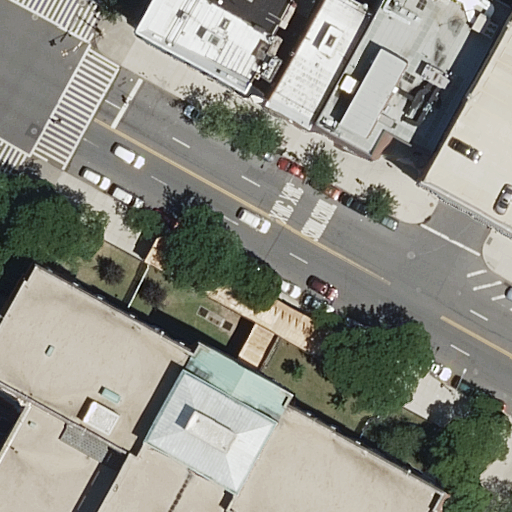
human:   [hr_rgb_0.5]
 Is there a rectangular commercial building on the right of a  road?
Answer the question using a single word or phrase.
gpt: no

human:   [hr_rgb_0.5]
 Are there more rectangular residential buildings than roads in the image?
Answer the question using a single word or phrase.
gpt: no

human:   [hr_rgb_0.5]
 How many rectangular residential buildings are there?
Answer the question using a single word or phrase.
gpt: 3

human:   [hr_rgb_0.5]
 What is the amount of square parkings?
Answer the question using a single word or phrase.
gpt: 0

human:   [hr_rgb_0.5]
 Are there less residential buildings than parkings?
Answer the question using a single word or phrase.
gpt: no

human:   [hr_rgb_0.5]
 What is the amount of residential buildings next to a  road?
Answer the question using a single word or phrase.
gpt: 4

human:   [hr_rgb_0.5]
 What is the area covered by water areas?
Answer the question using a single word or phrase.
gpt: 0m2

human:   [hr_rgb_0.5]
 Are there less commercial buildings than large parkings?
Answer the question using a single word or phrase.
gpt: yes

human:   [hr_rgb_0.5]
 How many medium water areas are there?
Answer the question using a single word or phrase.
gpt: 0

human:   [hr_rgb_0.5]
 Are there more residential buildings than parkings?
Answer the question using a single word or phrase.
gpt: yes

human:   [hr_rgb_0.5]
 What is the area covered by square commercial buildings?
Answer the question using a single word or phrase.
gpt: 0m2

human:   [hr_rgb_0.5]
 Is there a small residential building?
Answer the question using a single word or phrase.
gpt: yes

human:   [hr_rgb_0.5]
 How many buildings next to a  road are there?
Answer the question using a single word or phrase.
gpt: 6

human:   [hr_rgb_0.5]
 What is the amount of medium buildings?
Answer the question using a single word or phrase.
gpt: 3

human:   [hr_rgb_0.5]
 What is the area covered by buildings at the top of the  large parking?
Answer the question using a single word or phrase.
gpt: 556m2

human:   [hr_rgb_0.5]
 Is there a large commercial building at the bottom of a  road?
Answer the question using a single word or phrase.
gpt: no

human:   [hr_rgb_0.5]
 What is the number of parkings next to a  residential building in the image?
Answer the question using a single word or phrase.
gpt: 1

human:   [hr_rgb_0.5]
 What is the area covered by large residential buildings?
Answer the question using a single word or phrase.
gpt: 0m2

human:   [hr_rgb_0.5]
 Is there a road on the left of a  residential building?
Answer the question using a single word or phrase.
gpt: yes

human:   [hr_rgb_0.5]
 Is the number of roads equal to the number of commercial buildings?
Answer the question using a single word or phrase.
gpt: no

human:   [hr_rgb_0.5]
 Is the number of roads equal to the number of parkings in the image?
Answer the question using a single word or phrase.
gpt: no

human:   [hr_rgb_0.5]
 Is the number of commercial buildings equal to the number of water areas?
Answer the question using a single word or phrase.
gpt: yes

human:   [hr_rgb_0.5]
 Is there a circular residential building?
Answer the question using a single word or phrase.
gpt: no

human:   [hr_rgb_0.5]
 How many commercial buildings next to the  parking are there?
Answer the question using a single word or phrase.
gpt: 0

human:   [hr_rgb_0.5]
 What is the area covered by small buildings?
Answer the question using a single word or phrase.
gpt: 44m2

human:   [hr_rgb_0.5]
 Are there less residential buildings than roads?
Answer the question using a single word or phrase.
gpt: yes

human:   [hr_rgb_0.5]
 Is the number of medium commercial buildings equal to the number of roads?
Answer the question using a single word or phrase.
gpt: no

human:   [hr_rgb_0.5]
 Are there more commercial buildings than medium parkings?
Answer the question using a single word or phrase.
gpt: no

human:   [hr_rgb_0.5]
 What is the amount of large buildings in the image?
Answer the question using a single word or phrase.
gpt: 1

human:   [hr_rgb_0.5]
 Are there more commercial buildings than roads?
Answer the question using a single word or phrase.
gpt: no

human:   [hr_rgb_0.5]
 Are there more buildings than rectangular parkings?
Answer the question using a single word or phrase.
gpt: yes

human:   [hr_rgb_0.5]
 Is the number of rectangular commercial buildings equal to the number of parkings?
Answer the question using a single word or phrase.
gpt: no

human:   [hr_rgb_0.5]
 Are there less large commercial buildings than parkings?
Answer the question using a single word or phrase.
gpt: yes

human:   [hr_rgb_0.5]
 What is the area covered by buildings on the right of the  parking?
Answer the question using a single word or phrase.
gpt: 0m2

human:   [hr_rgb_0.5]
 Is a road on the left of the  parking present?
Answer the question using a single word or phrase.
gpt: yes

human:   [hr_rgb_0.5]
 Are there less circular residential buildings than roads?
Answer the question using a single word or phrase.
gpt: yes